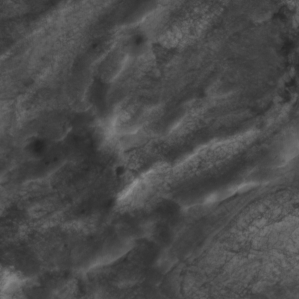
Label: non_frost